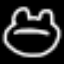
Label: frog